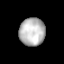
Tissue: lung
Cell type: Epithelial cells
Senescence score: 0.1476
Nuclear area (px): 695
Mean DAPI intensity: 186.77